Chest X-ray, PA view. Patient: 47 years old, sex F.
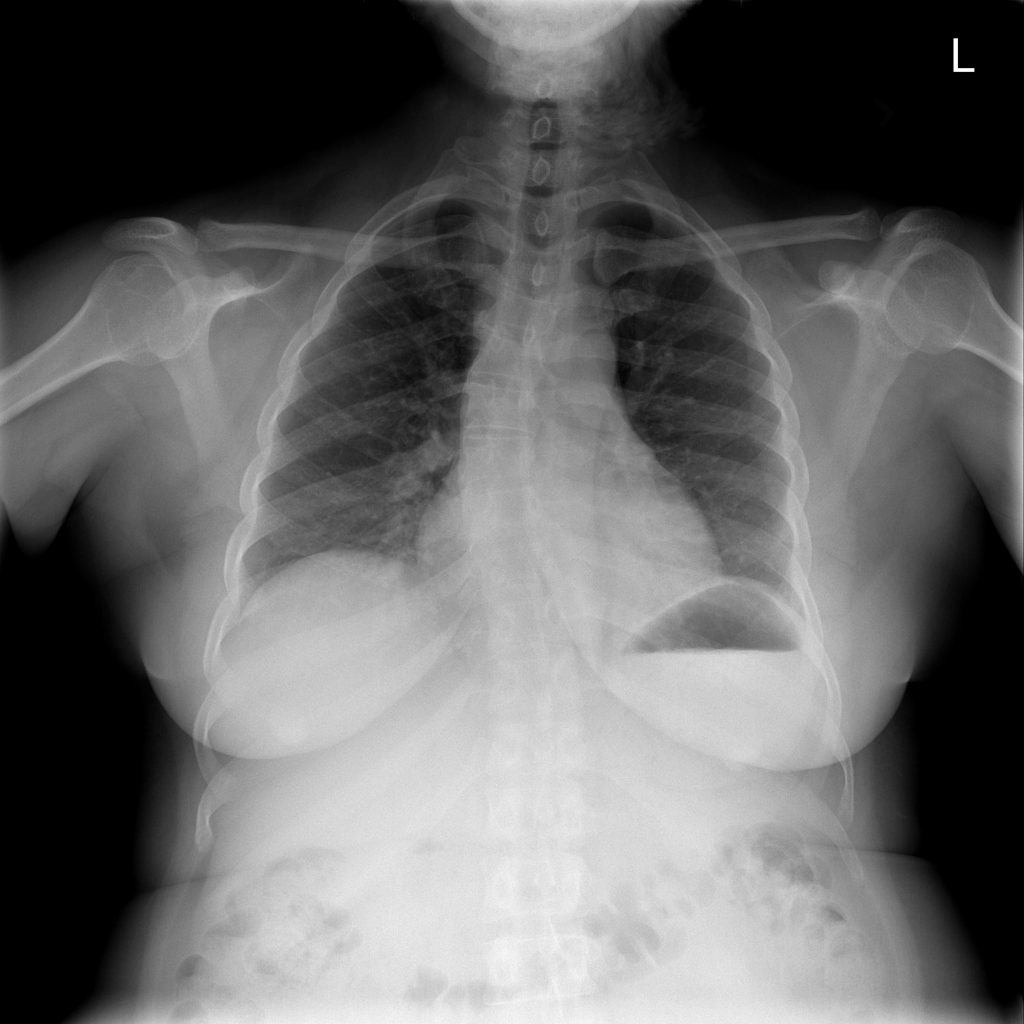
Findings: No Finding